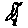
Label: bird